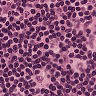
Metastatic tissue present: no